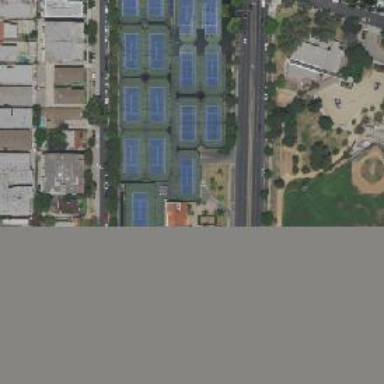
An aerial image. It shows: Tennis court on pitch. Adjacent to it is garage for parking.